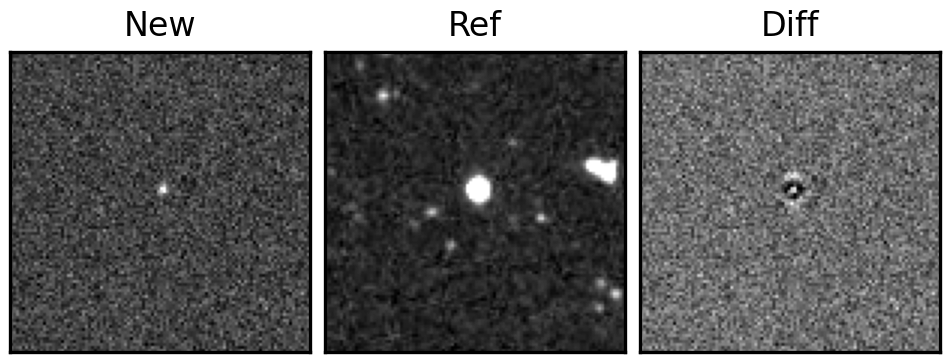
Label: bogus